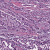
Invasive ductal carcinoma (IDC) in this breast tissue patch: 1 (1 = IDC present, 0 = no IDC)